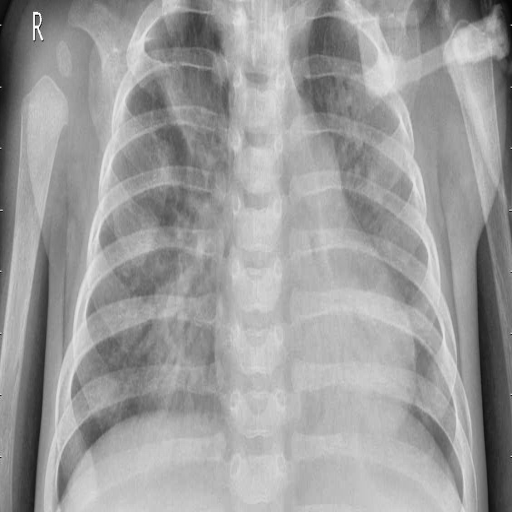
Finding: PNEUMONIA